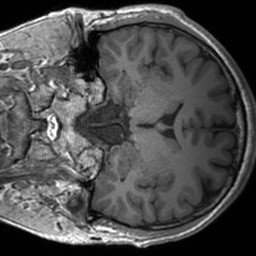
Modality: T1w
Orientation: coronal
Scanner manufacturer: siemens
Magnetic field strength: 3 T
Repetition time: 1.54 s
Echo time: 0.00234 s